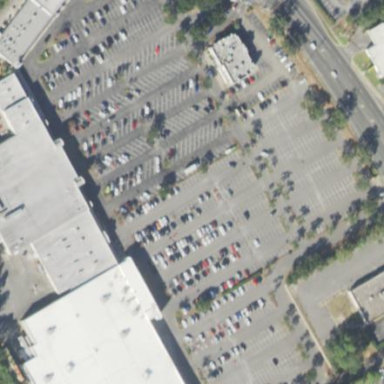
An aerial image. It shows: Retail area.